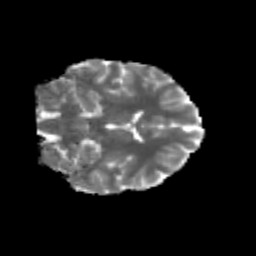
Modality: MD
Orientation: coronal
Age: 28
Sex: female
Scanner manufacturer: siemens
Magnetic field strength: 3 T
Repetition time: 3.5 s
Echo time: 0.125 s